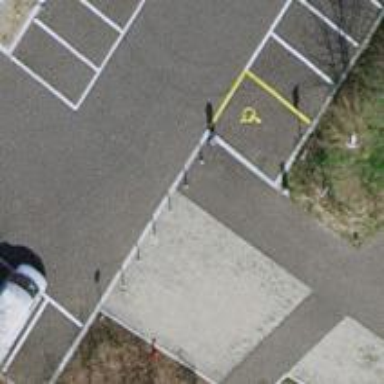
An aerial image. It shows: Bollard.